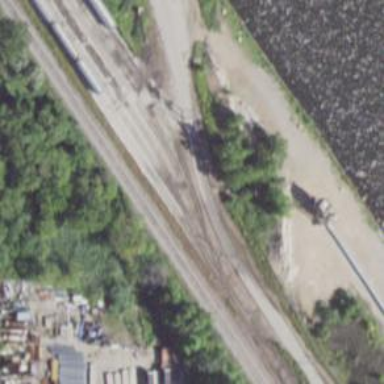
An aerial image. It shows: Rail spur service.